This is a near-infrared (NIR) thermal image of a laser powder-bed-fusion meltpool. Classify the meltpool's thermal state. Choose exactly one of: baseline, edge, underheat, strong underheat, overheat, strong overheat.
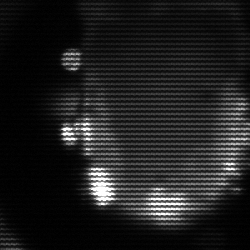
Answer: baseline